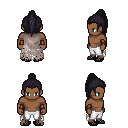
a pixel art fantasy rpg character, male body template, human, dark skin, gray tattered cape, white pants, raven long topknot hairstyle, leather bracers, ghillies, four views (front, back, left, right), 2x2 character sprite sheet, small pixel art, hard edges, no anti-aliasing